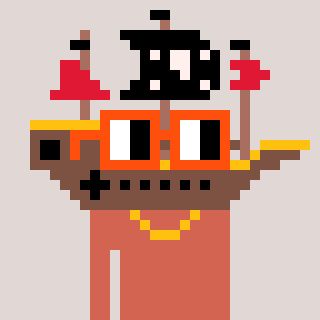
a pixel art character with square orange glasses, a pirateship-shaped head and a peachy-colored body on a warm background